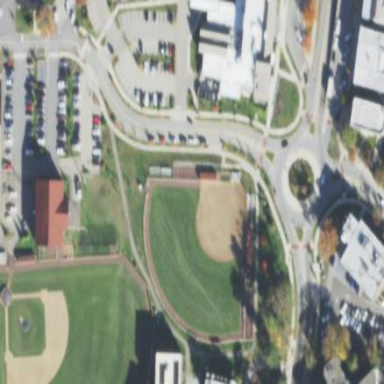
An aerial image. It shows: Softball pitch for leisure and sport activities.